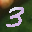
Label: 3